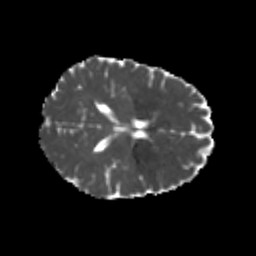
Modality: MD
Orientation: axial
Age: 24
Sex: female
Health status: healthy
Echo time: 0.074 s